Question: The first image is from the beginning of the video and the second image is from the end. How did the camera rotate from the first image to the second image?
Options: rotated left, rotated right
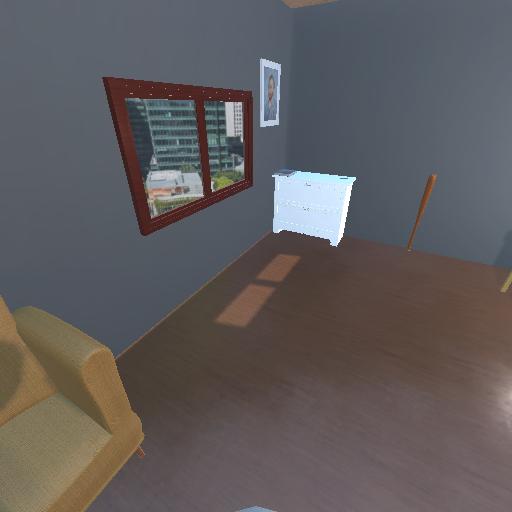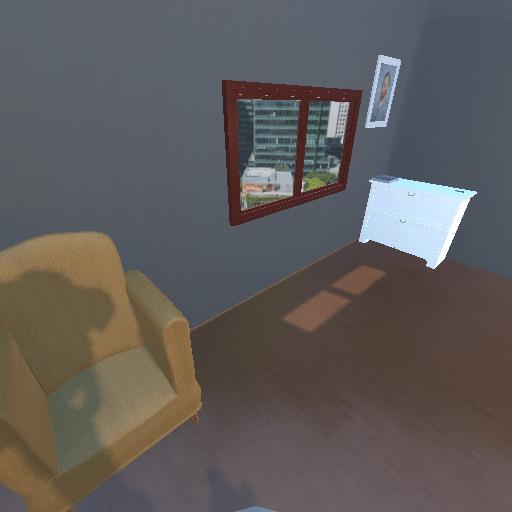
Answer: rotated left